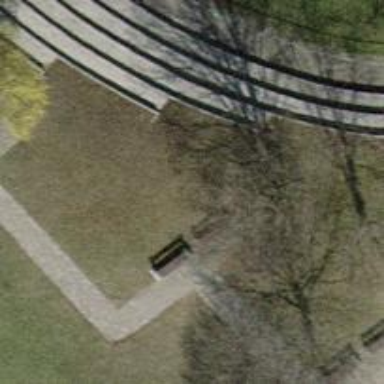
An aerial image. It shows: Brown bench in the vicinity.